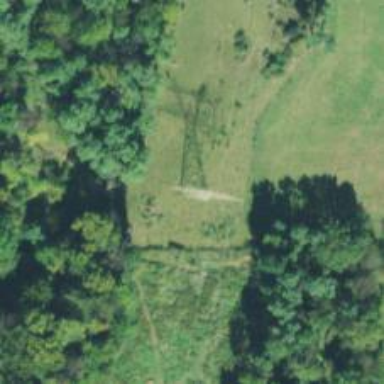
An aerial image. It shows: Lattice structure tower.